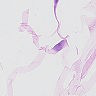
Metastatic tissue present: no